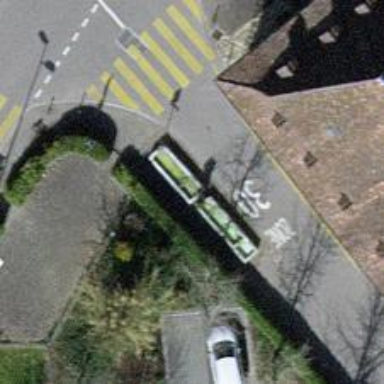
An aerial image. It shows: Fountain.